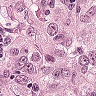
Metastatic tissue present: yes